Interaction volume radius: 5 \u00c5
Interaction volume height: 10 \u00c5
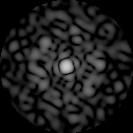
Disorder parameter: 0.8932